Question: Hi Guys I have One table that Stores Student Scores for Different Subjects in the Field 'stu_score'. The subjects are in the Field 'ex_subjects', I need to query the Table such that the Scores are arranged as separate Columns for each subject. I have Managed to Query for Mathematics like:
'''
select stu_number, stu_name, ex_name, stu_score as MATHEMATICS
from EXAMS_MASTER_REGISTER
where stu_level = '1' and stu_stream = 'EAST'
and ex_semester = 'FIRST'
and ex_name = 'MIDYEARS'
and ex_subject = 'MATHEMATICS'
and academic_year = '2012'
order by stu_score desc
'''
The Ouput is

I need the same for the Other Subjects in the table like 'ENGLISH', 'PHYSICS', 'CHEMISTRY'.....
What is the best way to Approach this?
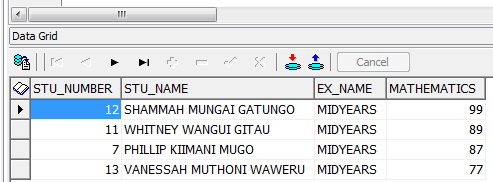
Answer: For a query that only requires one access of the table, try:
'''
select stu_number,
max(stu_name) stu_name,
ex_name,
max(case when ex_subject = 'MATHEMATICS' then stu_score end) as MATHEMATICS,
max(case when ex_subject = 'ENGLISH' then stu_score end) as ENGLISH,
max(case when ex_subject = 'PHYSICS' then stu_score end) as PHYSICS,
max(case when ex_subject = 'CHEMISTRY' then stu_score end) as CHEMISTRY
from EXAMS_MASTER_REGISTER
where stu_level = '1' and
stu_stream = 'EAST' and
ex_semester = 'FIRST' and
ex_name = 'MIDYEARS' and
academic_year = '2012'
group by stu_number, ex_name
order by sum(stu_score) desc
'''